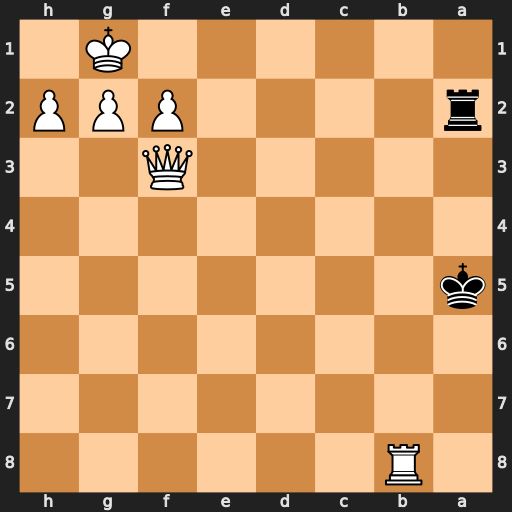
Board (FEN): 1R6/8/8/k7/8/5Q2/r4PPP/6K1
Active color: b
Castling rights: -
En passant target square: -
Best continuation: Ra1+ Rb1 Rxb1+ Qd1 Rxd1#